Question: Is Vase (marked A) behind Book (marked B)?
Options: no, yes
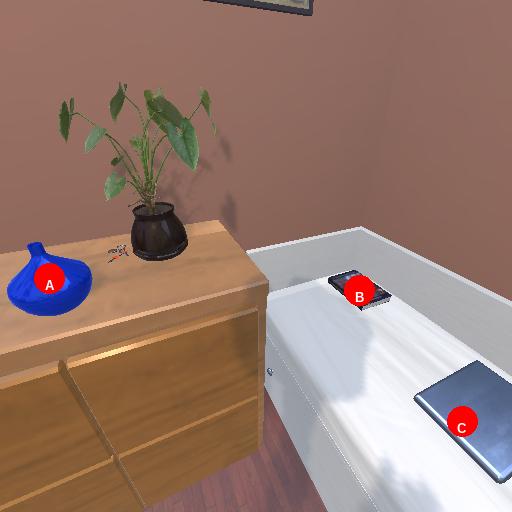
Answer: no